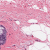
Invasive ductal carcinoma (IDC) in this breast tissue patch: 0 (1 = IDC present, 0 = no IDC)